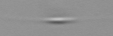
Label: Cylindrotheca_morphotype1